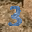
Label: 3